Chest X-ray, AP view. Patient: 42 years old, sex F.
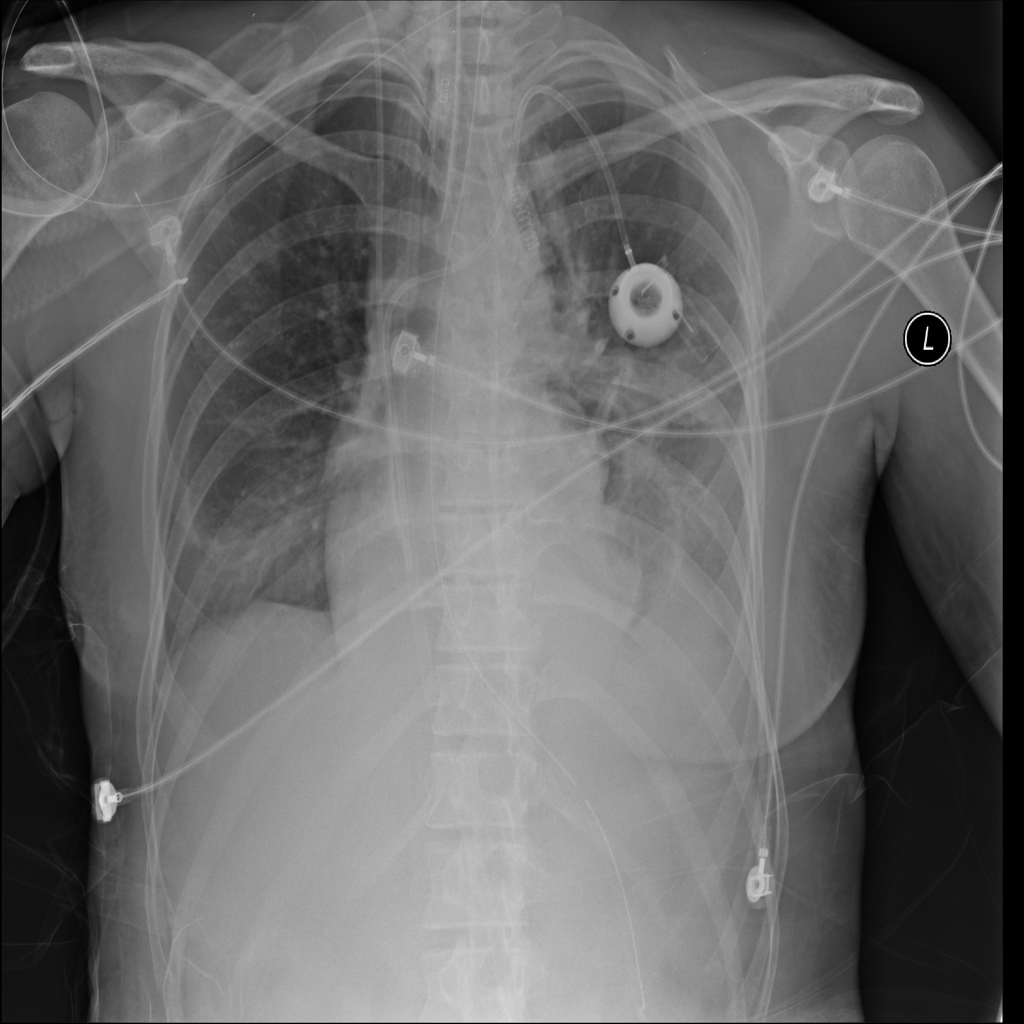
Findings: Atelectasis, Effusion, Infiltration